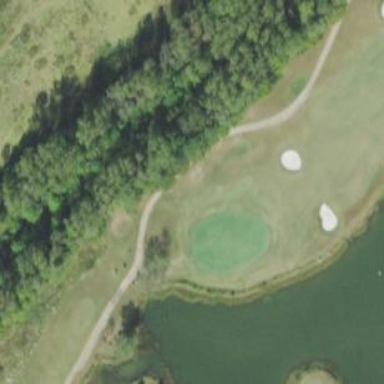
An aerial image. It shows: Service road designated as golf cart path.